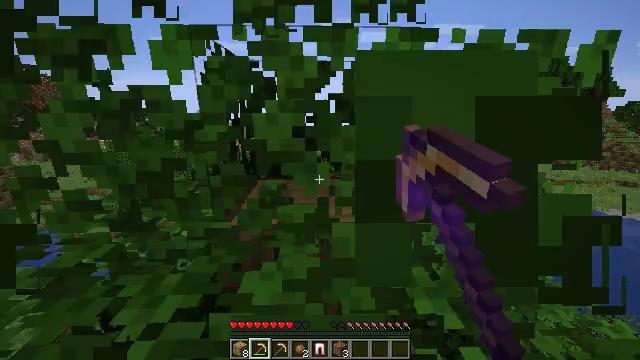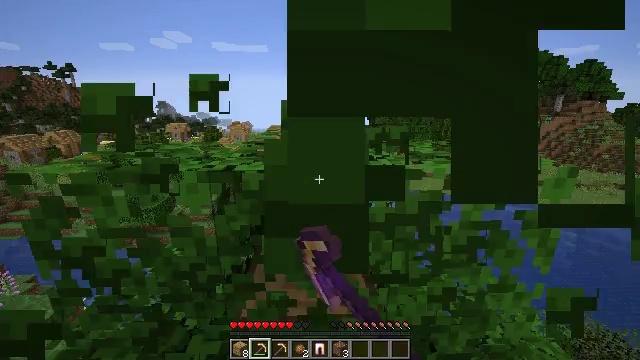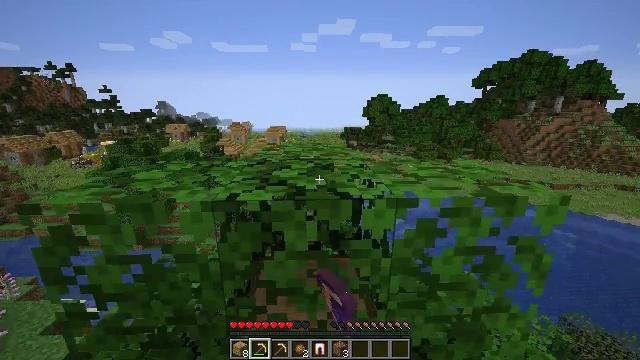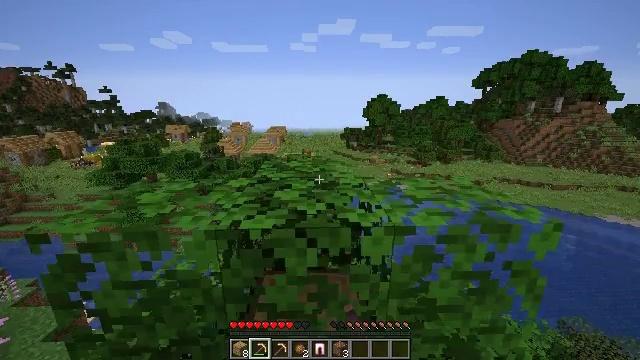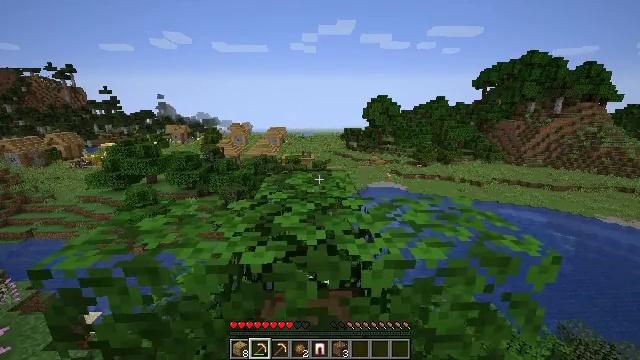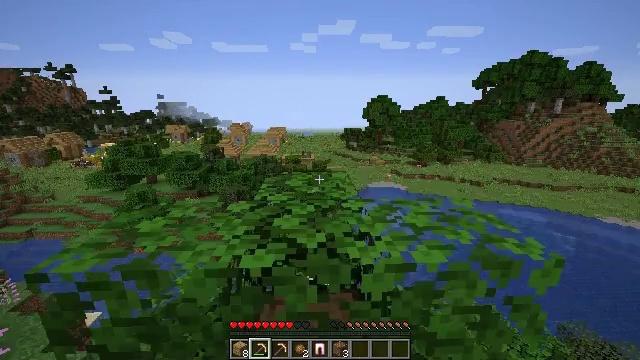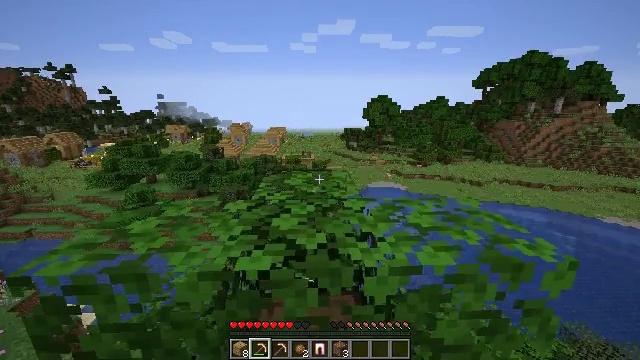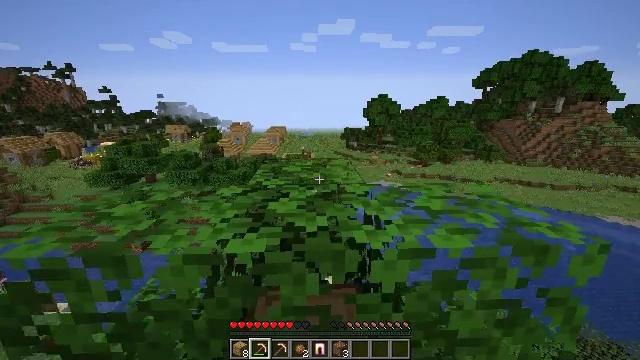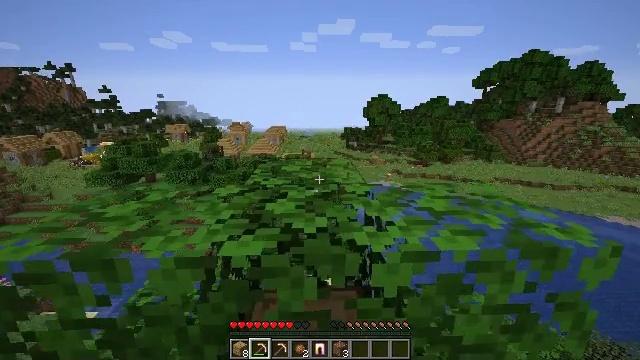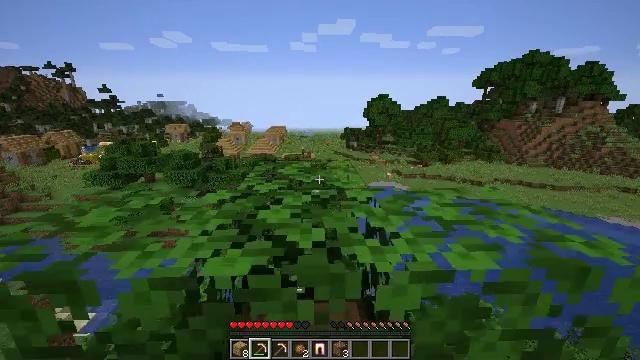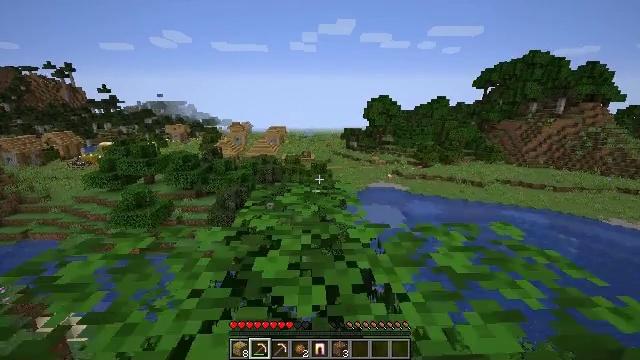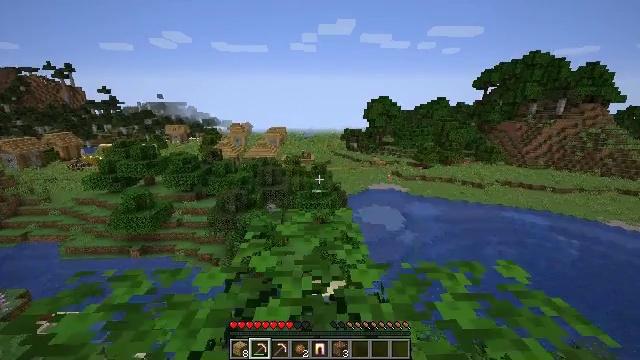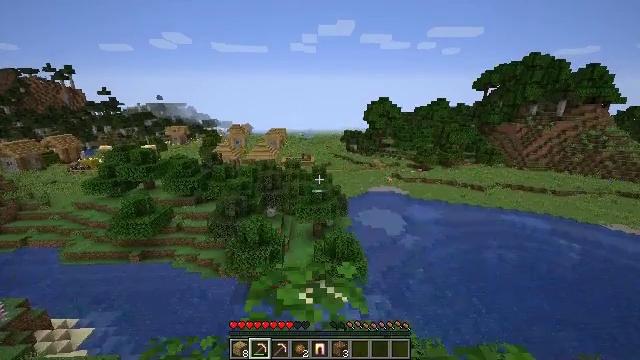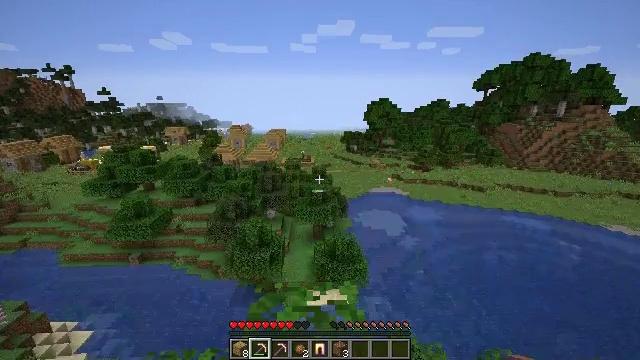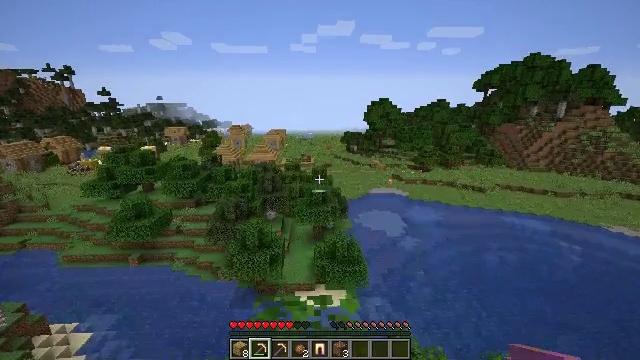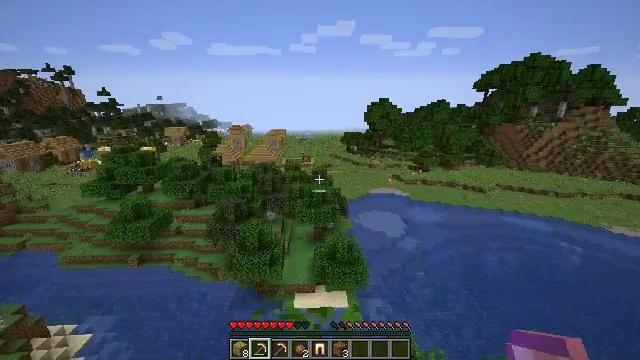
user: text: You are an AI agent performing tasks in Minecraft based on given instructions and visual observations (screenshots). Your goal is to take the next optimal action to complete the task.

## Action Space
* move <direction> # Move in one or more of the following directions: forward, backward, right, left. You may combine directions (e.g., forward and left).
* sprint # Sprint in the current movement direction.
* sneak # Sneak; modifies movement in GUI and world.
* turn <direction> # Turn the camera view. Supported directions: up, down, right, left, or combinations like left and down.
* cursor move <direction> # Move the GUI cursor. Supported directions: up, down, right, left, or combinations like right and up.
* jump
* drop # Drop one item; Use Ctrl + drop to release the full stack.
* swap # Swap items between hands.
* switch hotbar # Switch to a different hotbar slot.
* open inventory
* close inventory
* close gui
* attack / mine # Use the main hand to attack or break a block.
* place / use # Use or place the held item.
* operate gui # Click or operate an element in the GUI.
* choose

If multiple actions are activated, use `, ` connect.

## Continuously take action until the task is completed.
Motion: motion action
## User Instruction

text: Digging the cobblestone underground.
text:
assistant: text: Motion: attack / mine, jump
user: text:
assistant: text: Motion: attack / mine, jump
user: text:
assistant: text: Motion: move forward, jump
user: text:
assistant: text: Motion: move forward, jump
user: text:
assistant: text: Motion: move forward, jump
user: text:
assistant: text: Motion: move forward, jump
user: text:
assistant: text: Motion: move forward, jump
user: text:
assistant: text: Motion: move forward, jump
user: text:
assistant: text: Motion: move forward, jump
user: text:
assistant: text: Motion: move forward, jump
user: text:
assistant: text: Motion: move forward, jump
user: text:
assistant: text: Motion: move forward, jump
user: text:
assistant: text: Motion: move forward, jump
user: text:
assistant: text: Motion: jump
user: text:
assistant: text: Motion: no_op
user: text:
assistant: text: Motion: no_op
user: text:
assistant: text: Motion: no_op
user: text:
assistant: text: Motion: no_op
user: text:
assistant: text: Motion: no_op
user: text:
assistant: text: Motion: no_op
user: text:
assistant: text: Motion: turn down
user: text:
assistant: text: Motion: turn left and down
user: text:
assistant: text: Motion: turn left and down
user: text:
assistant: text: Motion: turn left and down
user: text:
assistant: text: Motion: turn left and down
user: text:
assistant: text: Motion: turn down
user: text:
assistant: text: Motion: no_op
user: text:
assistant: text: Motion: no_op
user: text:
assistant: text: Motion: turn up
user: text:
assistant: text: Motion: turn right and up